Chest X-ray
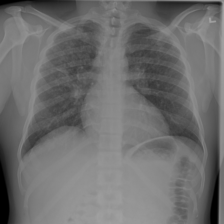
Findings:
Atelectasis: negative
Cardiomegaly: negative
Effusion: negative
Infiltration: negative
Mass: negative
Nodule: negative
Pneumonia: negative
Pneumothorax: negative
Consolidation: negative
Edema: negative
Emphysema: negative
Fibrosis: negative
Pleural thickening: negative
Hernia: negative